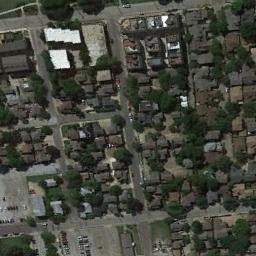
Label: residential